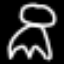
Label: frog